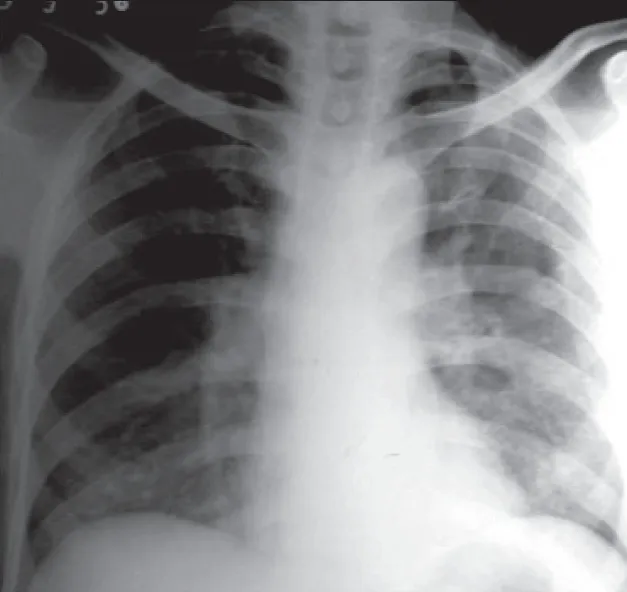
Chest radiograph (postero-anterior view) of the patient without any gross abnormality.
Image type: radiology (x_ray)